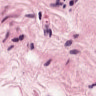
Metastatic tissue present: no